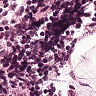
Metastatic tissue present: no